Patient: sex M, age 83
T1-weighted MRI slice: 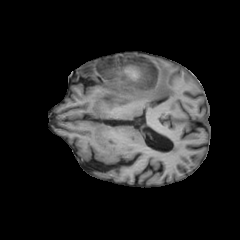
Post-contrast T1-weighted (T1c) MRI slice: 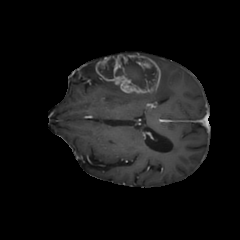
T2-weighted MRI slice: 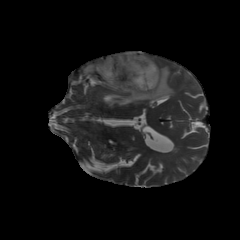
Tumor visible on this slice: yes
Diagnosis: Glioblastoma, IDH-wildtype
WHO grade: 4